Interaction volume radius: 5 \u00c5
Interaction volume height: 10 \u00c5
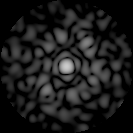
Disorder parameter: 0.8045